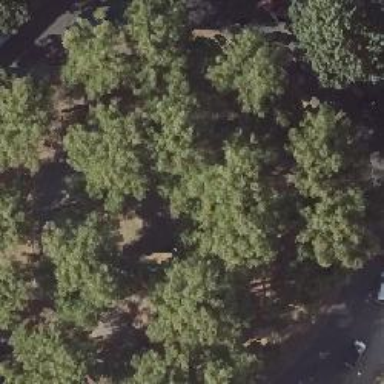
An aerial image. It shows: Deciduous tree in park.